Question: I have a table of 1.6M IP ranges with organization names.
The IP addresses are converted to integers. The table is in the form of:

I have a list of 2000 unique ip addresses (e.g. 321223, 531223, ....) that need to be translated to an organization name.
I loaded the translation table as a mysql table with an index on and . I looped through the 2000 IP addresses, running one query per ip address, and after 15 minutes the report was still running.
The query I'm using is
'''
select organization from iptable where ip_addr BETWEEN ip_start AND ip_end
'''
Is there a more efficient way to do this batch look-up? I'll use my fingers if it's a good solution. And in case someone has a Ruby-specific solution, I want to mention that I'm using Ruby.
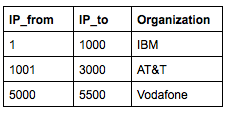
Answer: Given that you already have an index on 'ip_start', this is how to use it best, assuming that you want to make one access per IP ('1234' in this example):
'''
select organization from (
select ip_end, organization
from iptable
where ip_start <= 1234
order by ip_start desc
limit 1
) subqry where 1234 <= ip_end
'''
This will use your index to start a scan which stops immediately because of the 'limit 1'. The cost should only be marginally higher than the one of a simple indexed access. Of course, this technique relies on the fact that the ranges defined by 'ip_start' and 'ip_end' never overlap.
The problem with your original approach is that mysql, being unaware of this constraint, can only use the index to determine where to start or stop the scan that (it thinks) it needs in order to find all matches for your query.